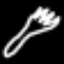
Label: fork